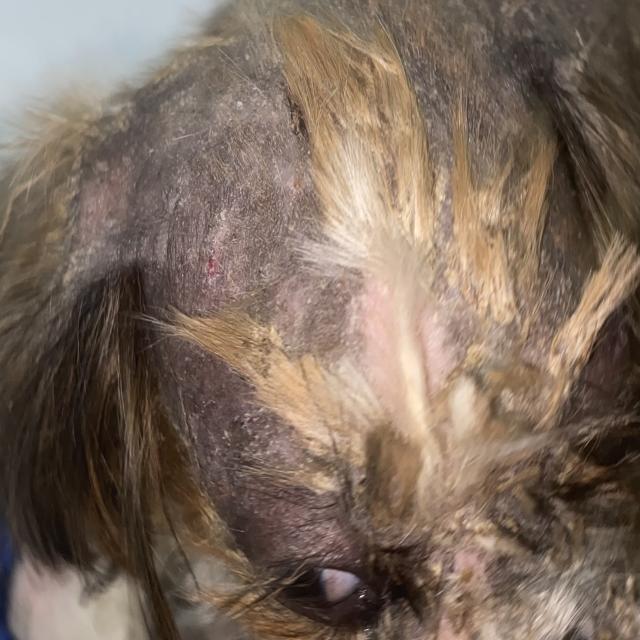
Canine demodicosis (Demodex mange) — caused by Demodex canis mites. Presents with alopecia, follicular papules, pustules, and comedones. Often localized on face and forelimbs.